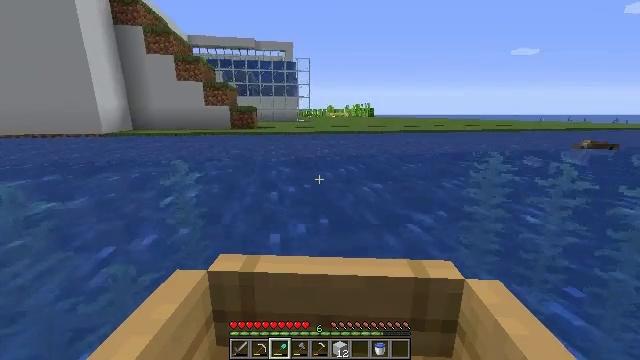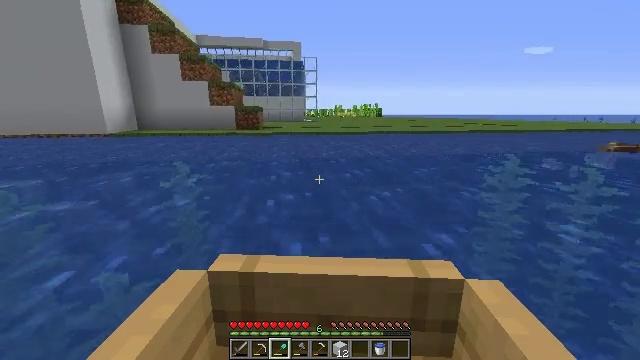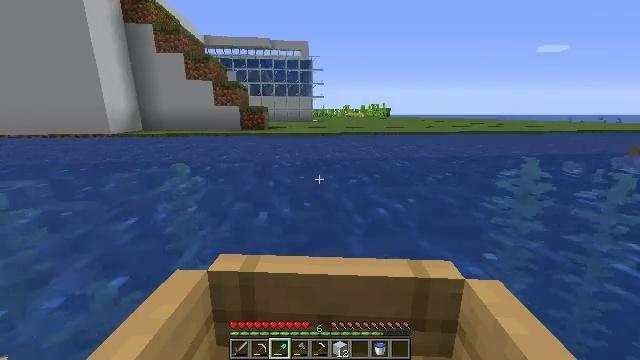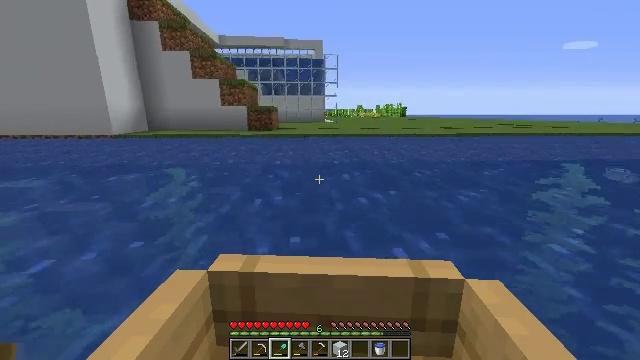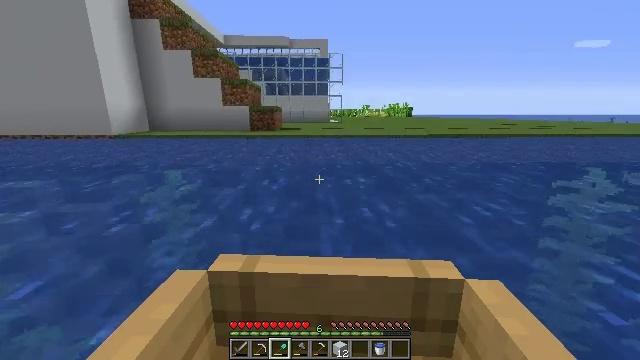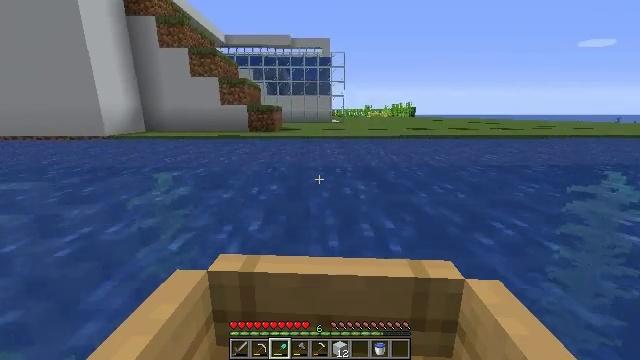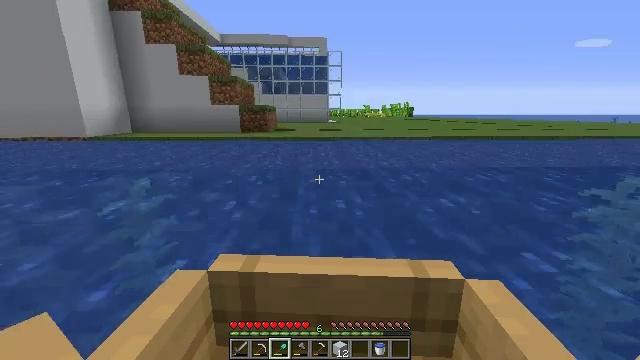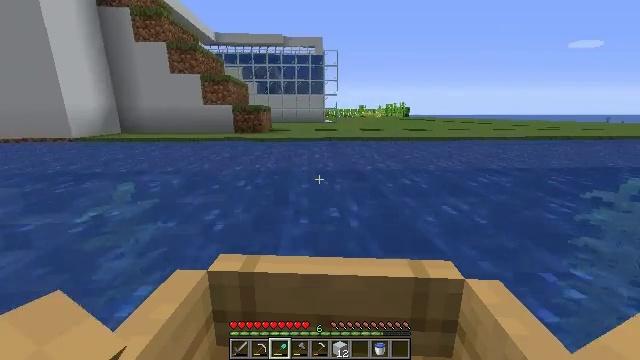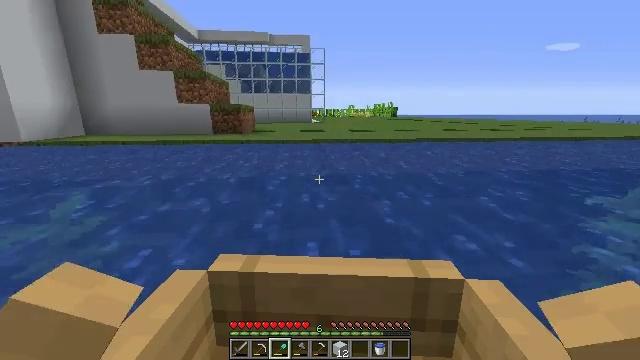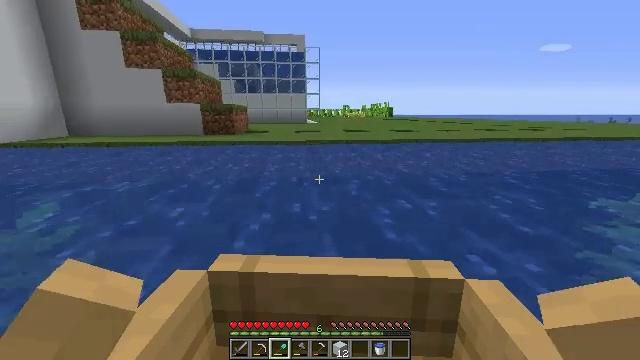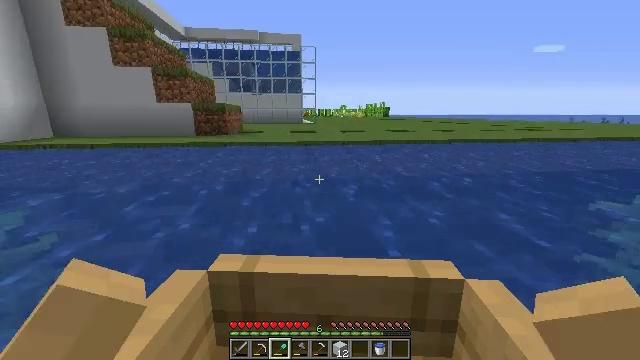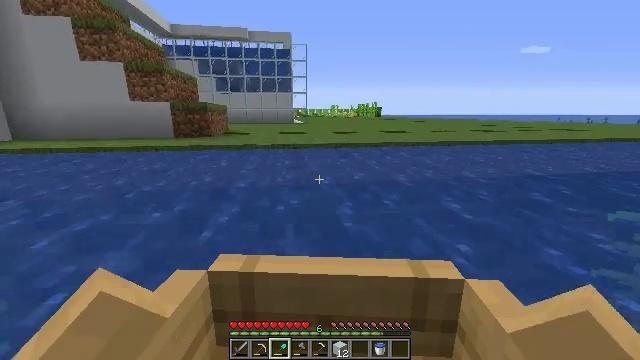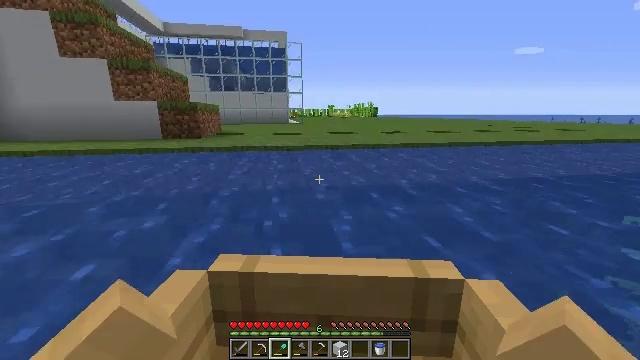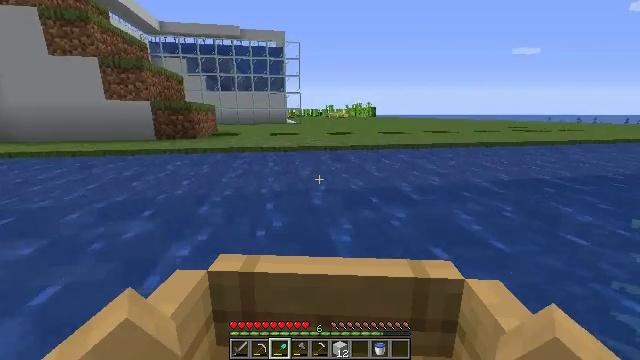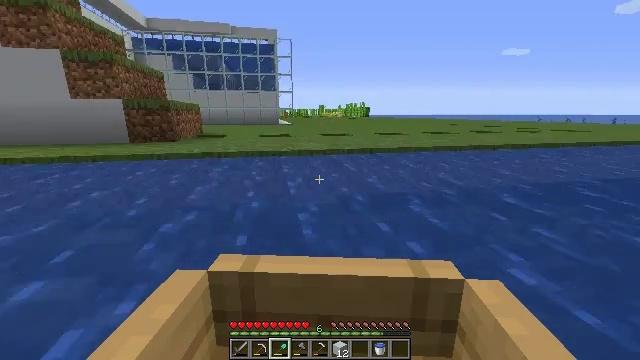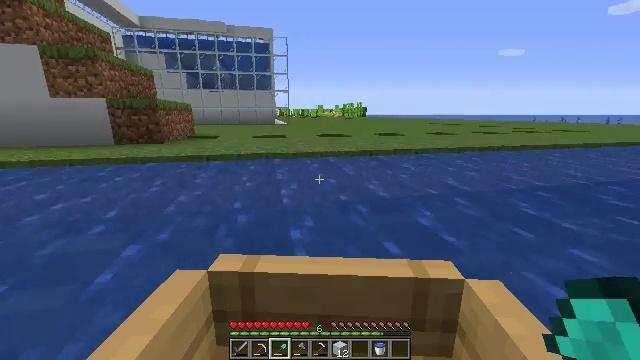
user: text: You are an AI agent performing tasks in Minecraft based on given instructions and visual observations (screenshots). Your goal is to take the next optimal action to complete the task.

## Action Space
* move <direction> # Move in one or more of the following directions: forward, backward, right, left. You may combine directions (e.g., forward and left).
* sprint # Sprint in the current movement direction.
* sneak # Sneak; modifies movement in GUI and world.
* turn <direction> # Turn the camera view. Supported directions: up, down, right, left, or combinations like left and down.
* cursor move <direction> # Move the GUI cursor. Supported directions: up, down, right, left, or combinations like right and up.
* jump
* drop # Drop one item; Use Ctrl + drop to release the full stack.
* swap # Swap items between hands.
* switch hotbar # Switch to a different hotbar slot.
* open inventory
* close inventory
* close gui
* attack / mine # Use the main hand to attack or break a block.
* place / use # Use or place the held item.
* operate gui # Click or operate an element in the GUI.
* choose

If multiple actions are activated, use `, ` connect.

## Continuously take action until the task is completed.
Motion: motion action
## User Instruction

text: drop white concrete
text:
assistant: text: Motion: move forward
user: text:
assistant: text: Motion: move forward
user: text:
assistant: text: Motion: move forward
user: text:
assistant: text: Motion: move forward and move right
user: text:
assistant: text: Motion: move forward and move right
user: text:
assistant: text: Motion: move forward and move right
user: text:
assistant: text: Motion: move forward
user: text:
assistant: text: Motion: move forward
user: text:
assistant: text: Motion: move forward
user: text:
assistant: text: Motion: move forward
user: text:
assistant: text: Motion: move forward
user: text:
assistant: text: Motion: move forward
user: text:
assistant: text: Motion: no_op
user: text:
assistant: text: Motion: no_op
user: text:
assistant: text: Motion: no_op
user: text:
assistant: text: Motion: no_op
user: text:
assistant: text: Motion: no_op
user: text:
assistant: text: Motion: no_op
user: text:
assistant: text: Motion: no_op
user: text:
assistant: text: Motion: no_op
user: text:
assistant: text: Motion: no_op
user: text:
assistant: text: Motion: no_op
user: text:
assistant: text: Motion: no_op
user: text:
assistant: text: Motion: no_op
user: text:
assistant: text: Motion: no_op
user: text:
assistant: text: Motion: no_op
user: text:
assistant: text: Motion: no_op
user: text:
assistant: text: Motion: no_op
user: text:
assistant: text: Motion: no_op
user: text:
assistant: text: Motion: move forward